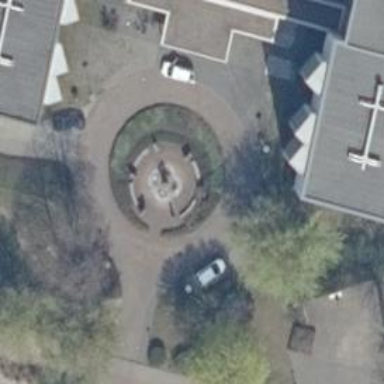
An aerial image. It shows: Fountain.